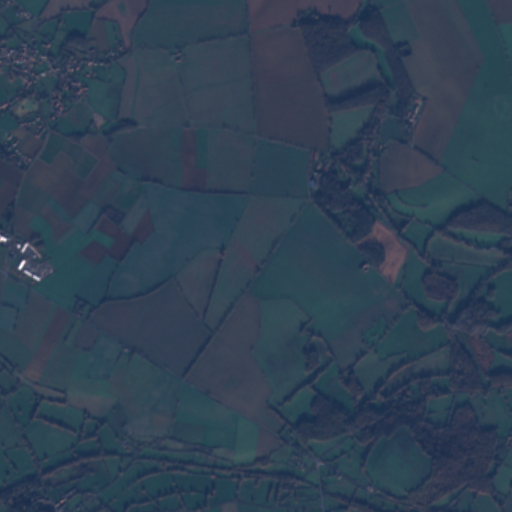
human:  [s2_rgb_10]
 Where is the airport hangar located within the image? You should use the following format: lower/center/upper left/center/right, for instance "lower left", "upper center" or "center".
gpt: The airport hangar is located in the lower left of the image.
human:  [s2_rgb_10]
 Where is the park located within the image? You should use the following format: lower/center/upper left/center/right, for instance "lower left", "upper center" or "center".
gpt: The park is located in the upper left of the image.
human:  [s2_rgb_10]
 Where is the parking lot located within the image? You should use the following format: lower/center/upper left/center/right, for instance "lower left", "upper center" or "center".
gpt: The parking lot is located in the lower left of the image.
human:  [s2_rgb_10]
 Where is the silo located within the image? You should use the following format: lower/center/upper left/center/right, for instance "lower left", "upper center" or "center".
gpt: The silo is located in the center of the image.
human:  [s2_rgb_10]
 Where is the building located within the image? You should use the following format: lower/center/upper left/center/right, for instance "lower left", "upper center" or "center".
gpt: There is no building in the image.